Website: lowes
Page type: account-selection
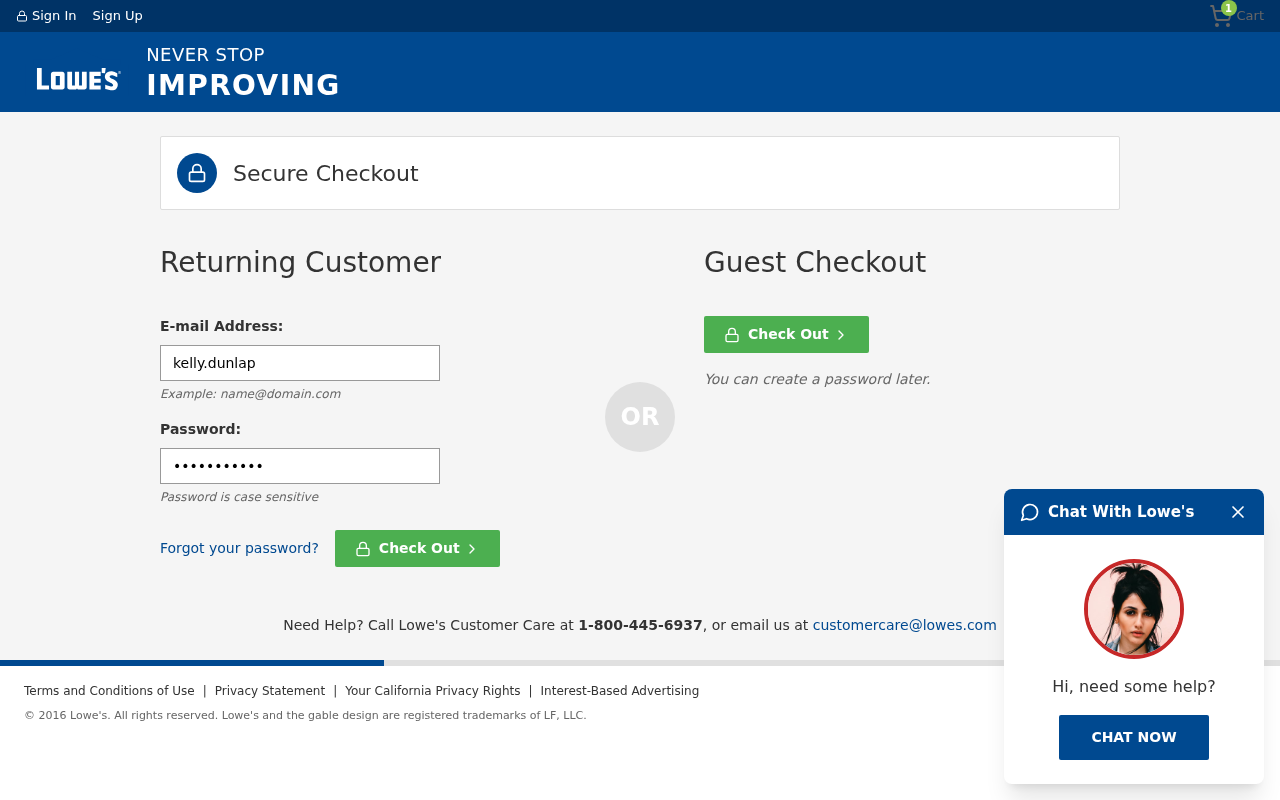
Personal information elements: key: PII_LOGIN_USERNAME
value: kelly.dunlap
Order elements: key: ORDER_NUM_ITEMS
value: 1